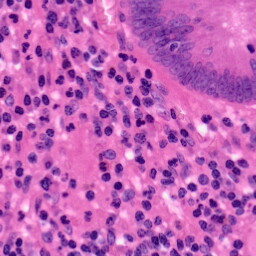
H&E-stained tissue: Colon